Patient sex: F
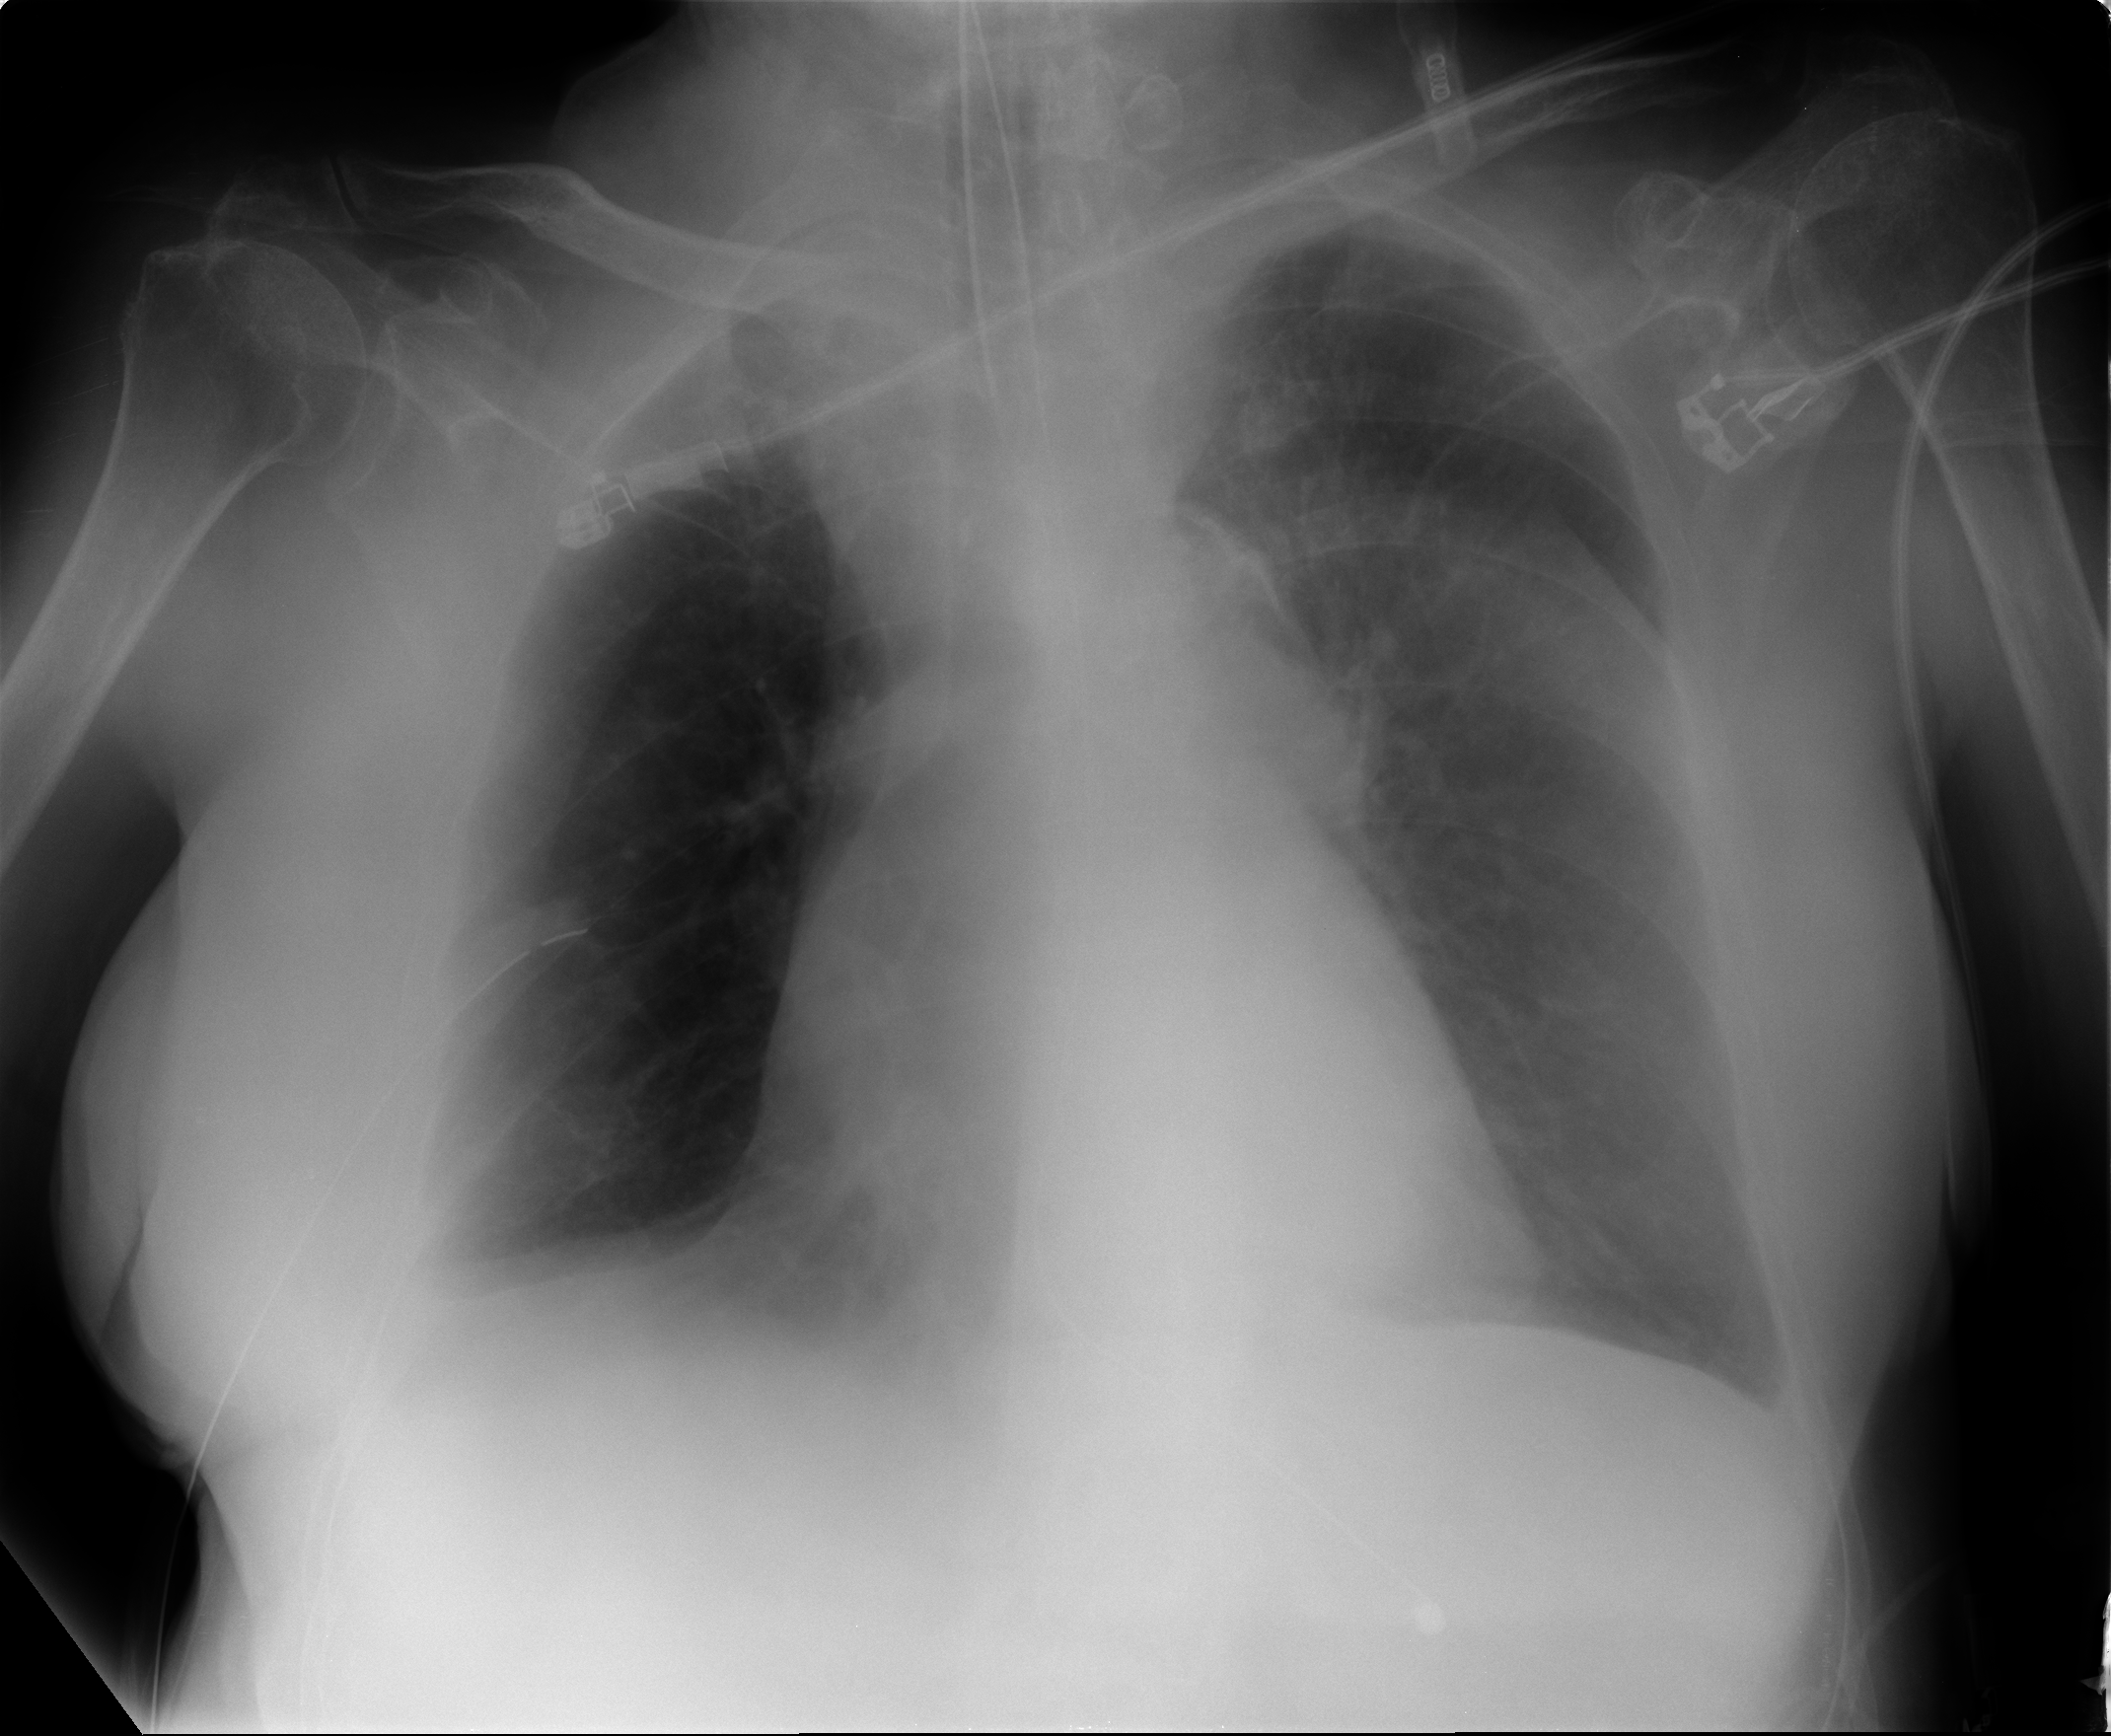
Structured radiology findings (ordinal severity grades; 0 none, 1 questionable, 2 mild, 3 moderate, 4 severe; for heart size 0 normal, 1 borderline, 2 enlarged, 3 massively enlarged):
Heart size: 1
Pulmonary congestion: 2
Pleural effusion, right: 1
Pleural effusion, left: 1
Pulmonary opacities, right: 0
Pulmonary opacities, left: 1
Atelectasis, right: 2
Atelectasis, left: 1